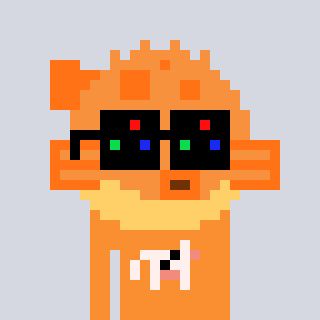
a pixel art character with square black sunglasses, a pufferfish-shaped head and a orange-colored body on a cool background